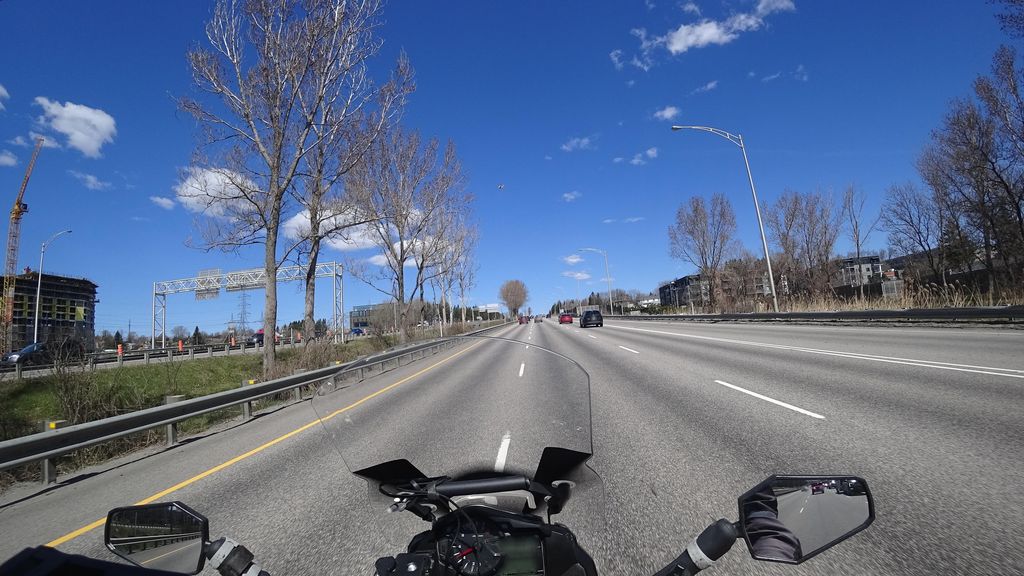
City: quebec_city